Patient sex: M
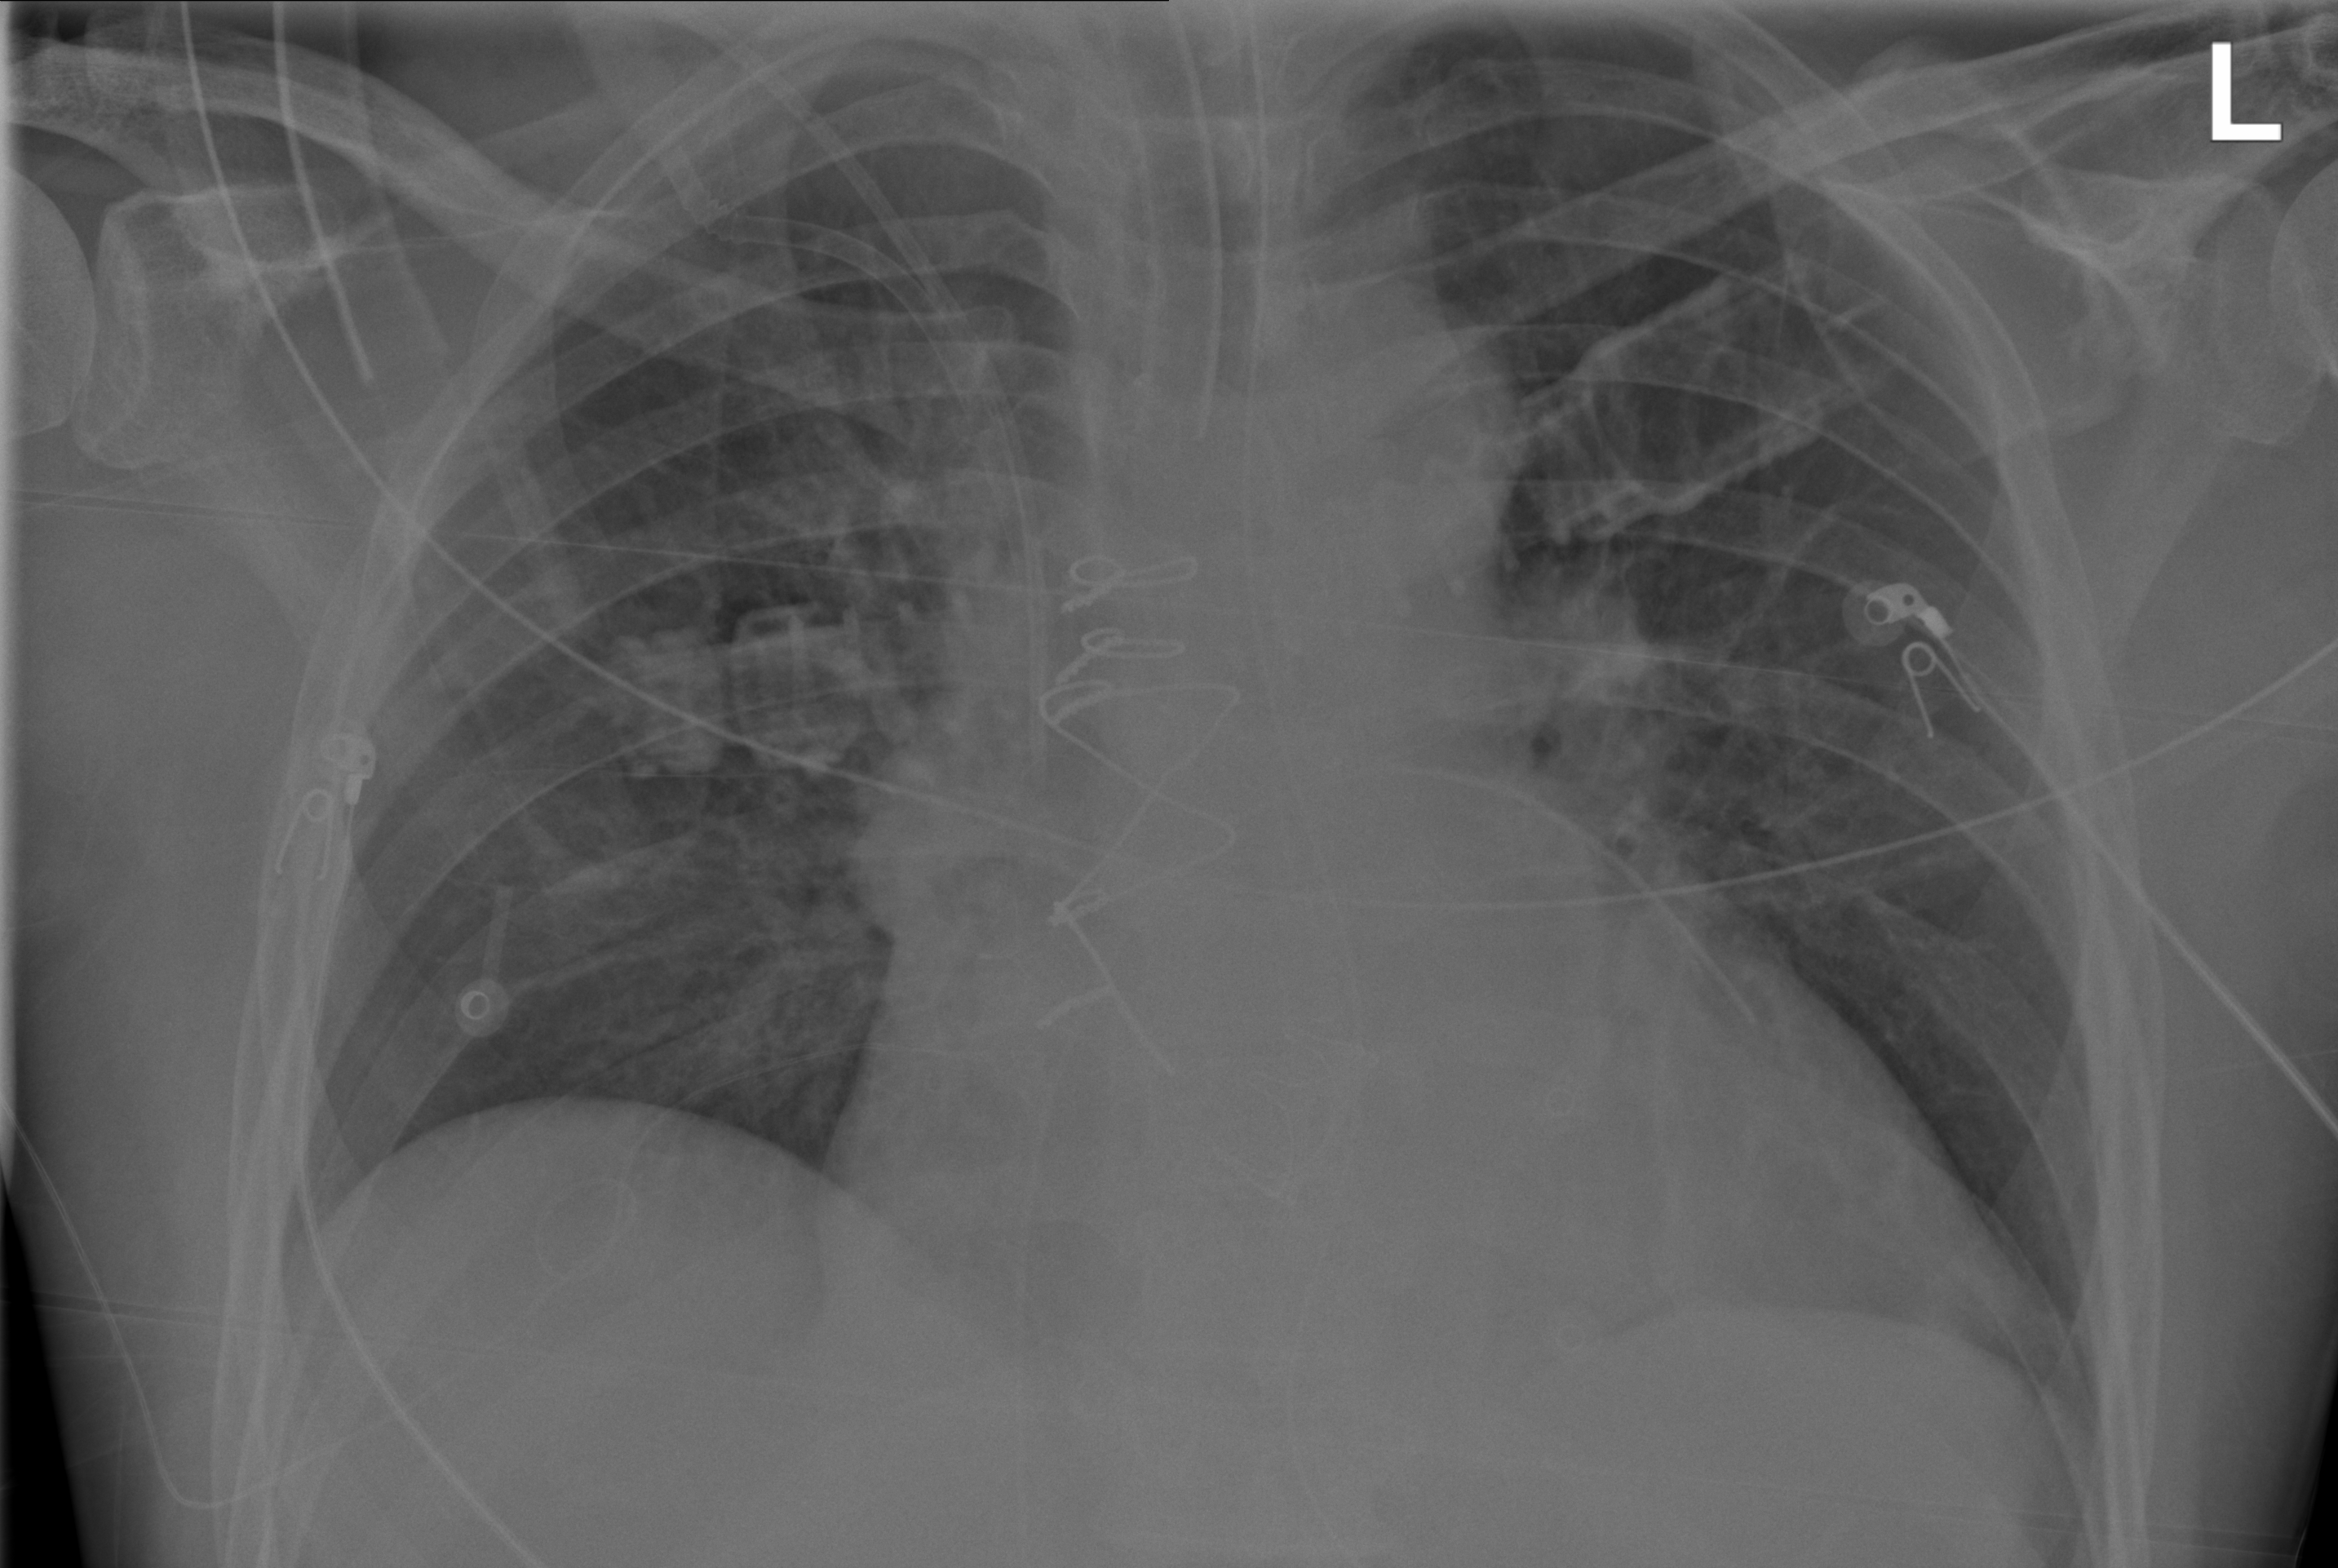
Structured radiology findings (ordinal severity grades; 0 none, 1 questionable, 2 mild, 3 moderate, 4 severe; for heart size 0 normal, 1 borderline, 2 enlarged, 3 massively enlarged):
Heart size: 2
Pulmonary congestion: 2
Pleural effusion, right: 0
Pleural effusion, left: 0
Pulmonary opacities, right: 0
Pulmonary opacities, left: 0
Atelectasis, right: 2
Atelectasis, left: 2